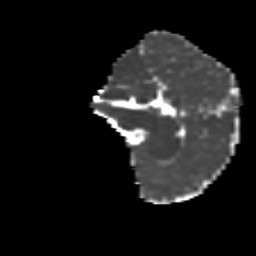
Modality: MD
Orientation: sagittal
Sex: female
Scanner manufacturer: siemens
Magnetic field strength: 3 T
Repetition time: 5 s
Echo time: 0.071 s